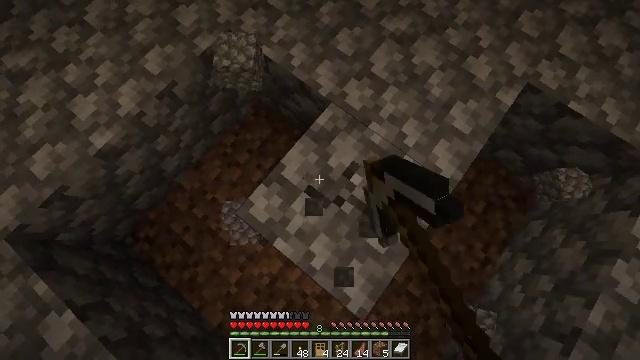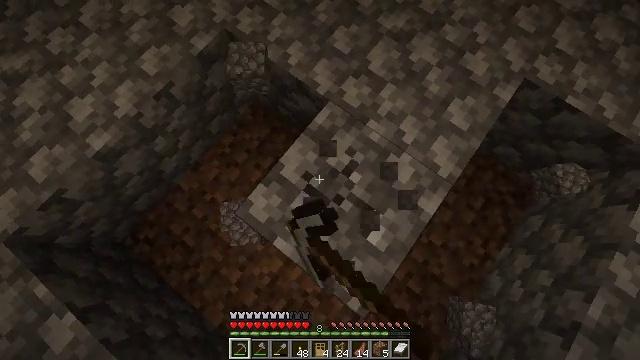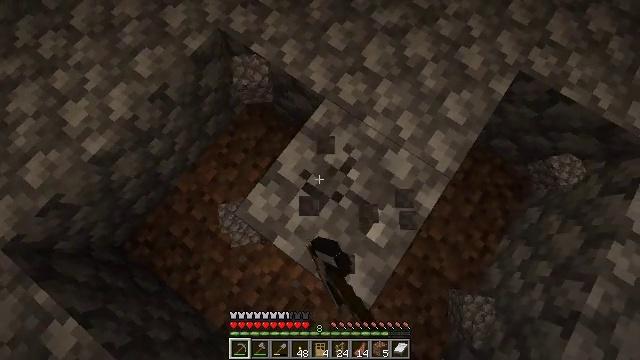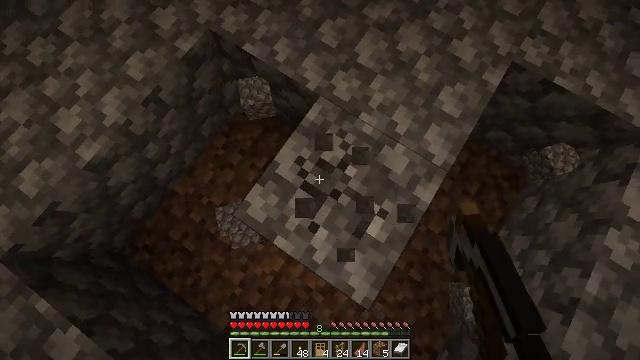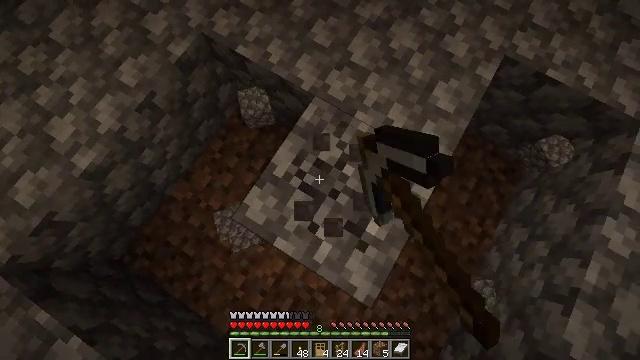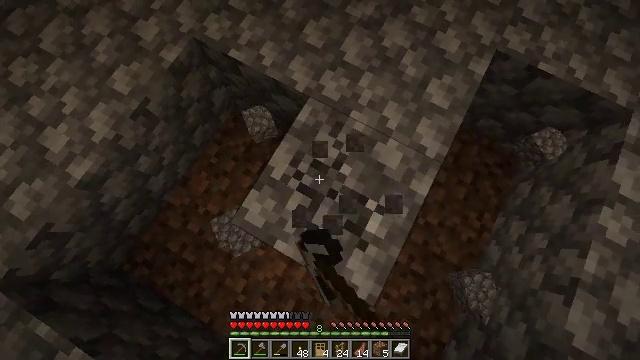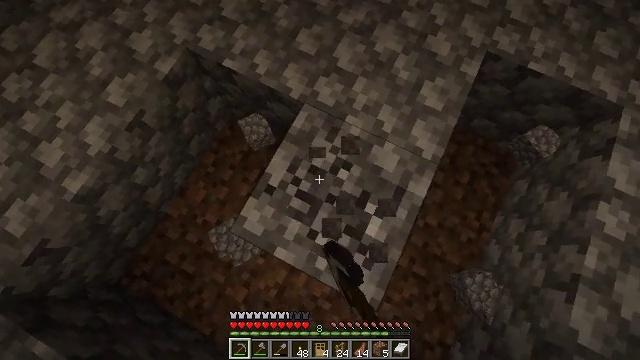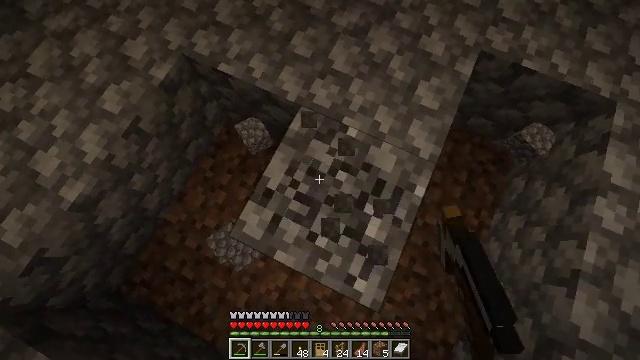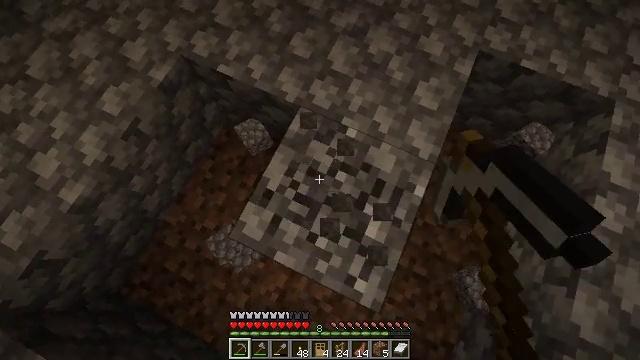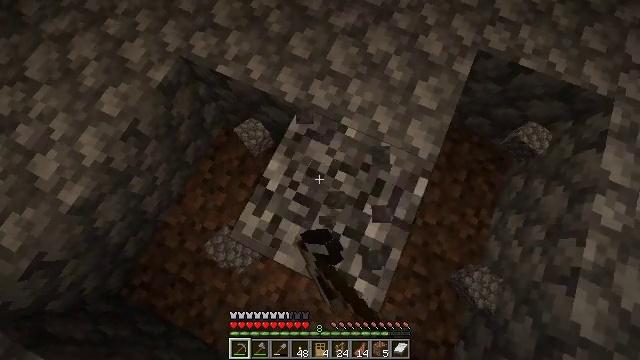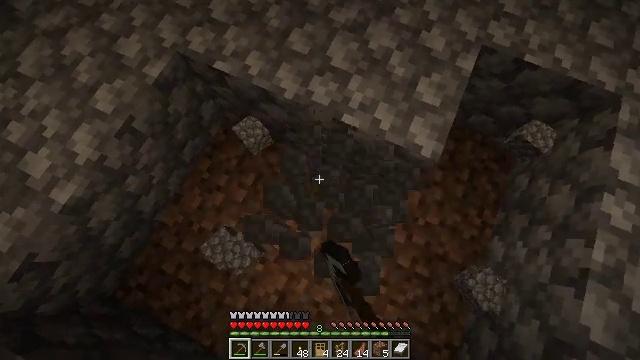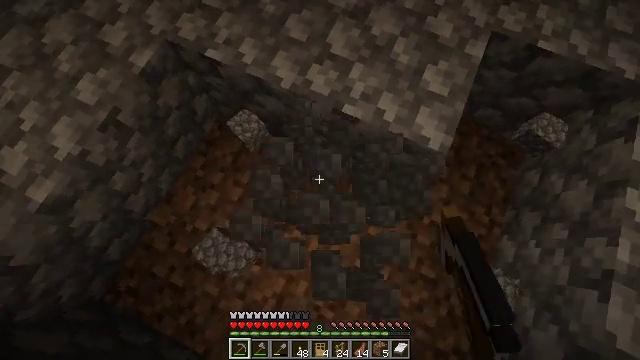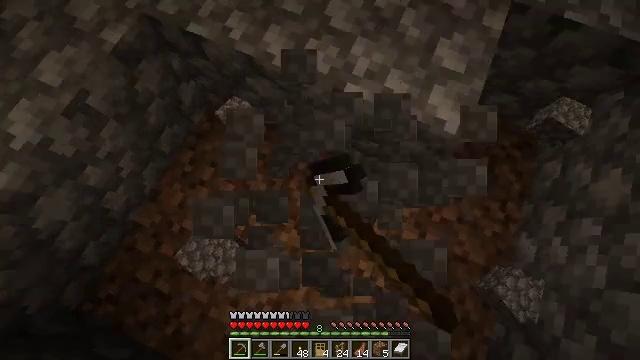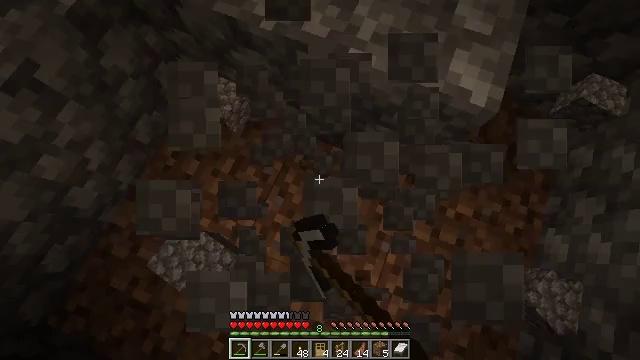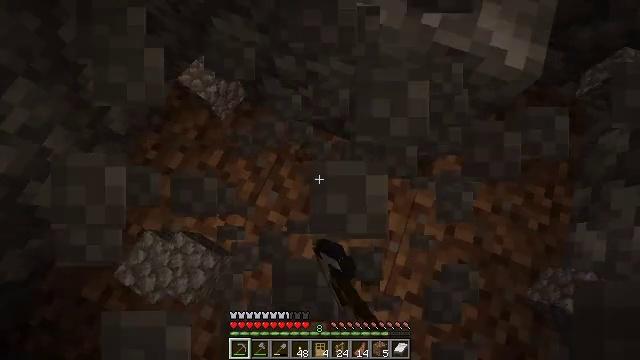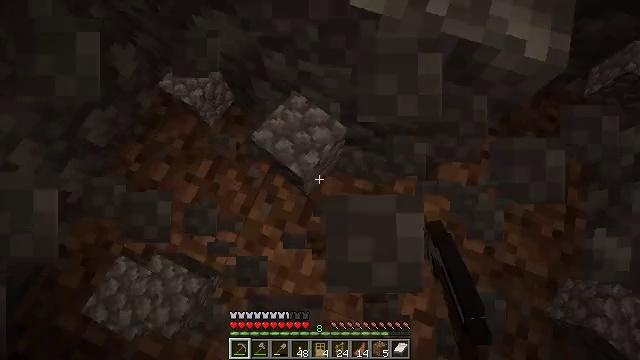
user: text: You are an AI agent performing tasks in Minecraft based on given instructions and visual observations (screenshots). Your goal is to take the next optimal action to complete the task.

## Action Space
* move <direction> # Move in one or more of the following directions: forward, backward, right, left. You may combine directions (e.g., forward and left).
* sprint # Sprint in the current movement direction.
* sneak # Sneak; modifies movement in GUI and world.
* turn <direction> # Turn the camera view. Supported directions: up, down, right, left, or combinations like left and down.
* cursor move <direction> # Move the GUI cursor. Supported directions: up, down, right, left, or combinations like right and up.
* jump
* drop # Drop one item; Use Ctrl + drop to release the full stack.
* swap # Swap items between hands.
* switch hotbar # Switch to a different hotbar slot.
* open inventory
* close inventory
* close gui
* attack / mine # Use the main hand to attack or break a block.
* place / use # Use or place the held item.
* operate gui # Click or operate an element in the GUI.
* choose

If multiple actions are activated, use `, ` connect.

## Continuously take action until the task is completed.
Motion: motion action
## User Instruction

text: Break the cobblestone to create a path.
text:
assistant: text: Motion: attack / mine
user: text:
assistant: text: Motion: turn right, attack / mine
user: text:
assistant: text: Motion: turn right, attack / mine
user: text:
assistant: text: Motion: turn right, attack / mine
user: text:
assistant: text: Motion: turn right, attack / mine
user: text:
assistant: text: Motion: turn right and up, attack / mine
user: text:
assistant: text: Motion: turn right, attack / mine
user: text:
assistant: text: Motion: attack / mine
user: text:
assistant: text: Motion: attack / mine
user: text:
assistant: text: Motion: attack / mine
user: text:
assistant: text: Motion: attack / mine
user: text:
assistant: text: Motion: attack / mine
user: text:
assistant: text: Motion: attack / mine
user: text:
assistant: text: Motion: attack / mine
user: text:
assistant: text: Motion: move forward, turn right and up, attack / mine
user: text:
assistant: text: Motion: move forward, turn right and up, attack / mine
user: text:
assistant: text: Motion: move forward, turn right and up, attack / mine
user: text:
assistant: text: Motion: turn right and up, attack / mine
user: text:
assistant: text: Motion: turn up, attack / mine
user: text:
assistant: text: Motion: turn right and up, attack / mine
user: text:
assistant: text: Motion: turn right and up, attack / mine
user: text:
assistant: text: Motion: attack / mine
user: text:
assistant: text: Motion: attack / mine
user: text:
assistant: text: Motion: attack / mine
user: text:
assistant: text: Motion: attack / mine
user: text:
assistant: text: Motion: attack / mine
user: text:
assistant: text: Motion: attack / mine
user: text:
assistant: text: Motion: attack / mine
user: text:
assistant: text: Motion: attack / mine
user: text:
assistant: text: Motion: attack / mine